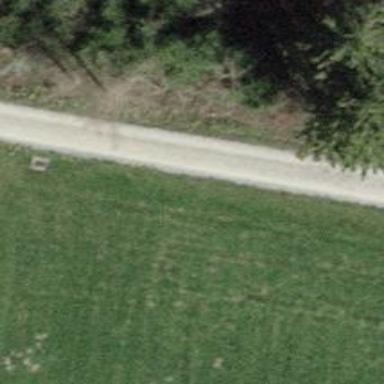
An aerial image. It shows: Gravel track.